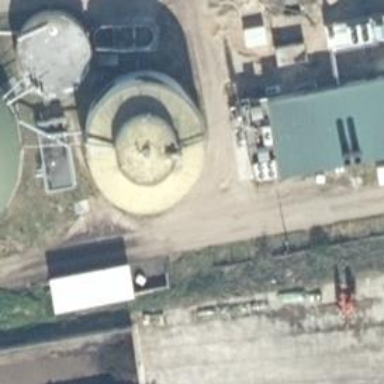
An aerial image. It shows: Silo.